Aerial crown-view tile of a tropical tree (Barro Colorado Island, Panama), acquired 20240716:
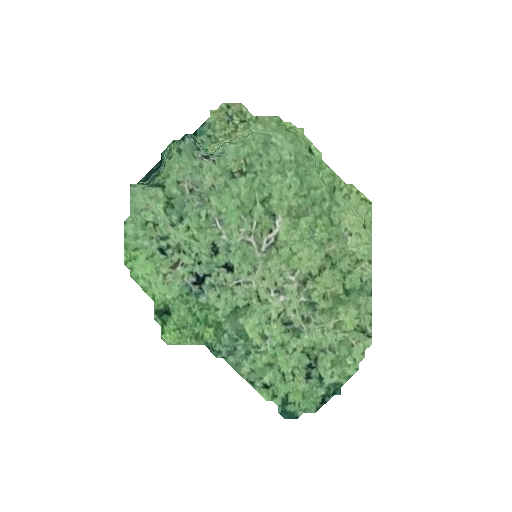
Species: Astronium graveolens
GBIF accepted scientific name: Astronium graveolens
Crown area: 84.552 m²